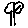
Label: tree